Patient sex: M
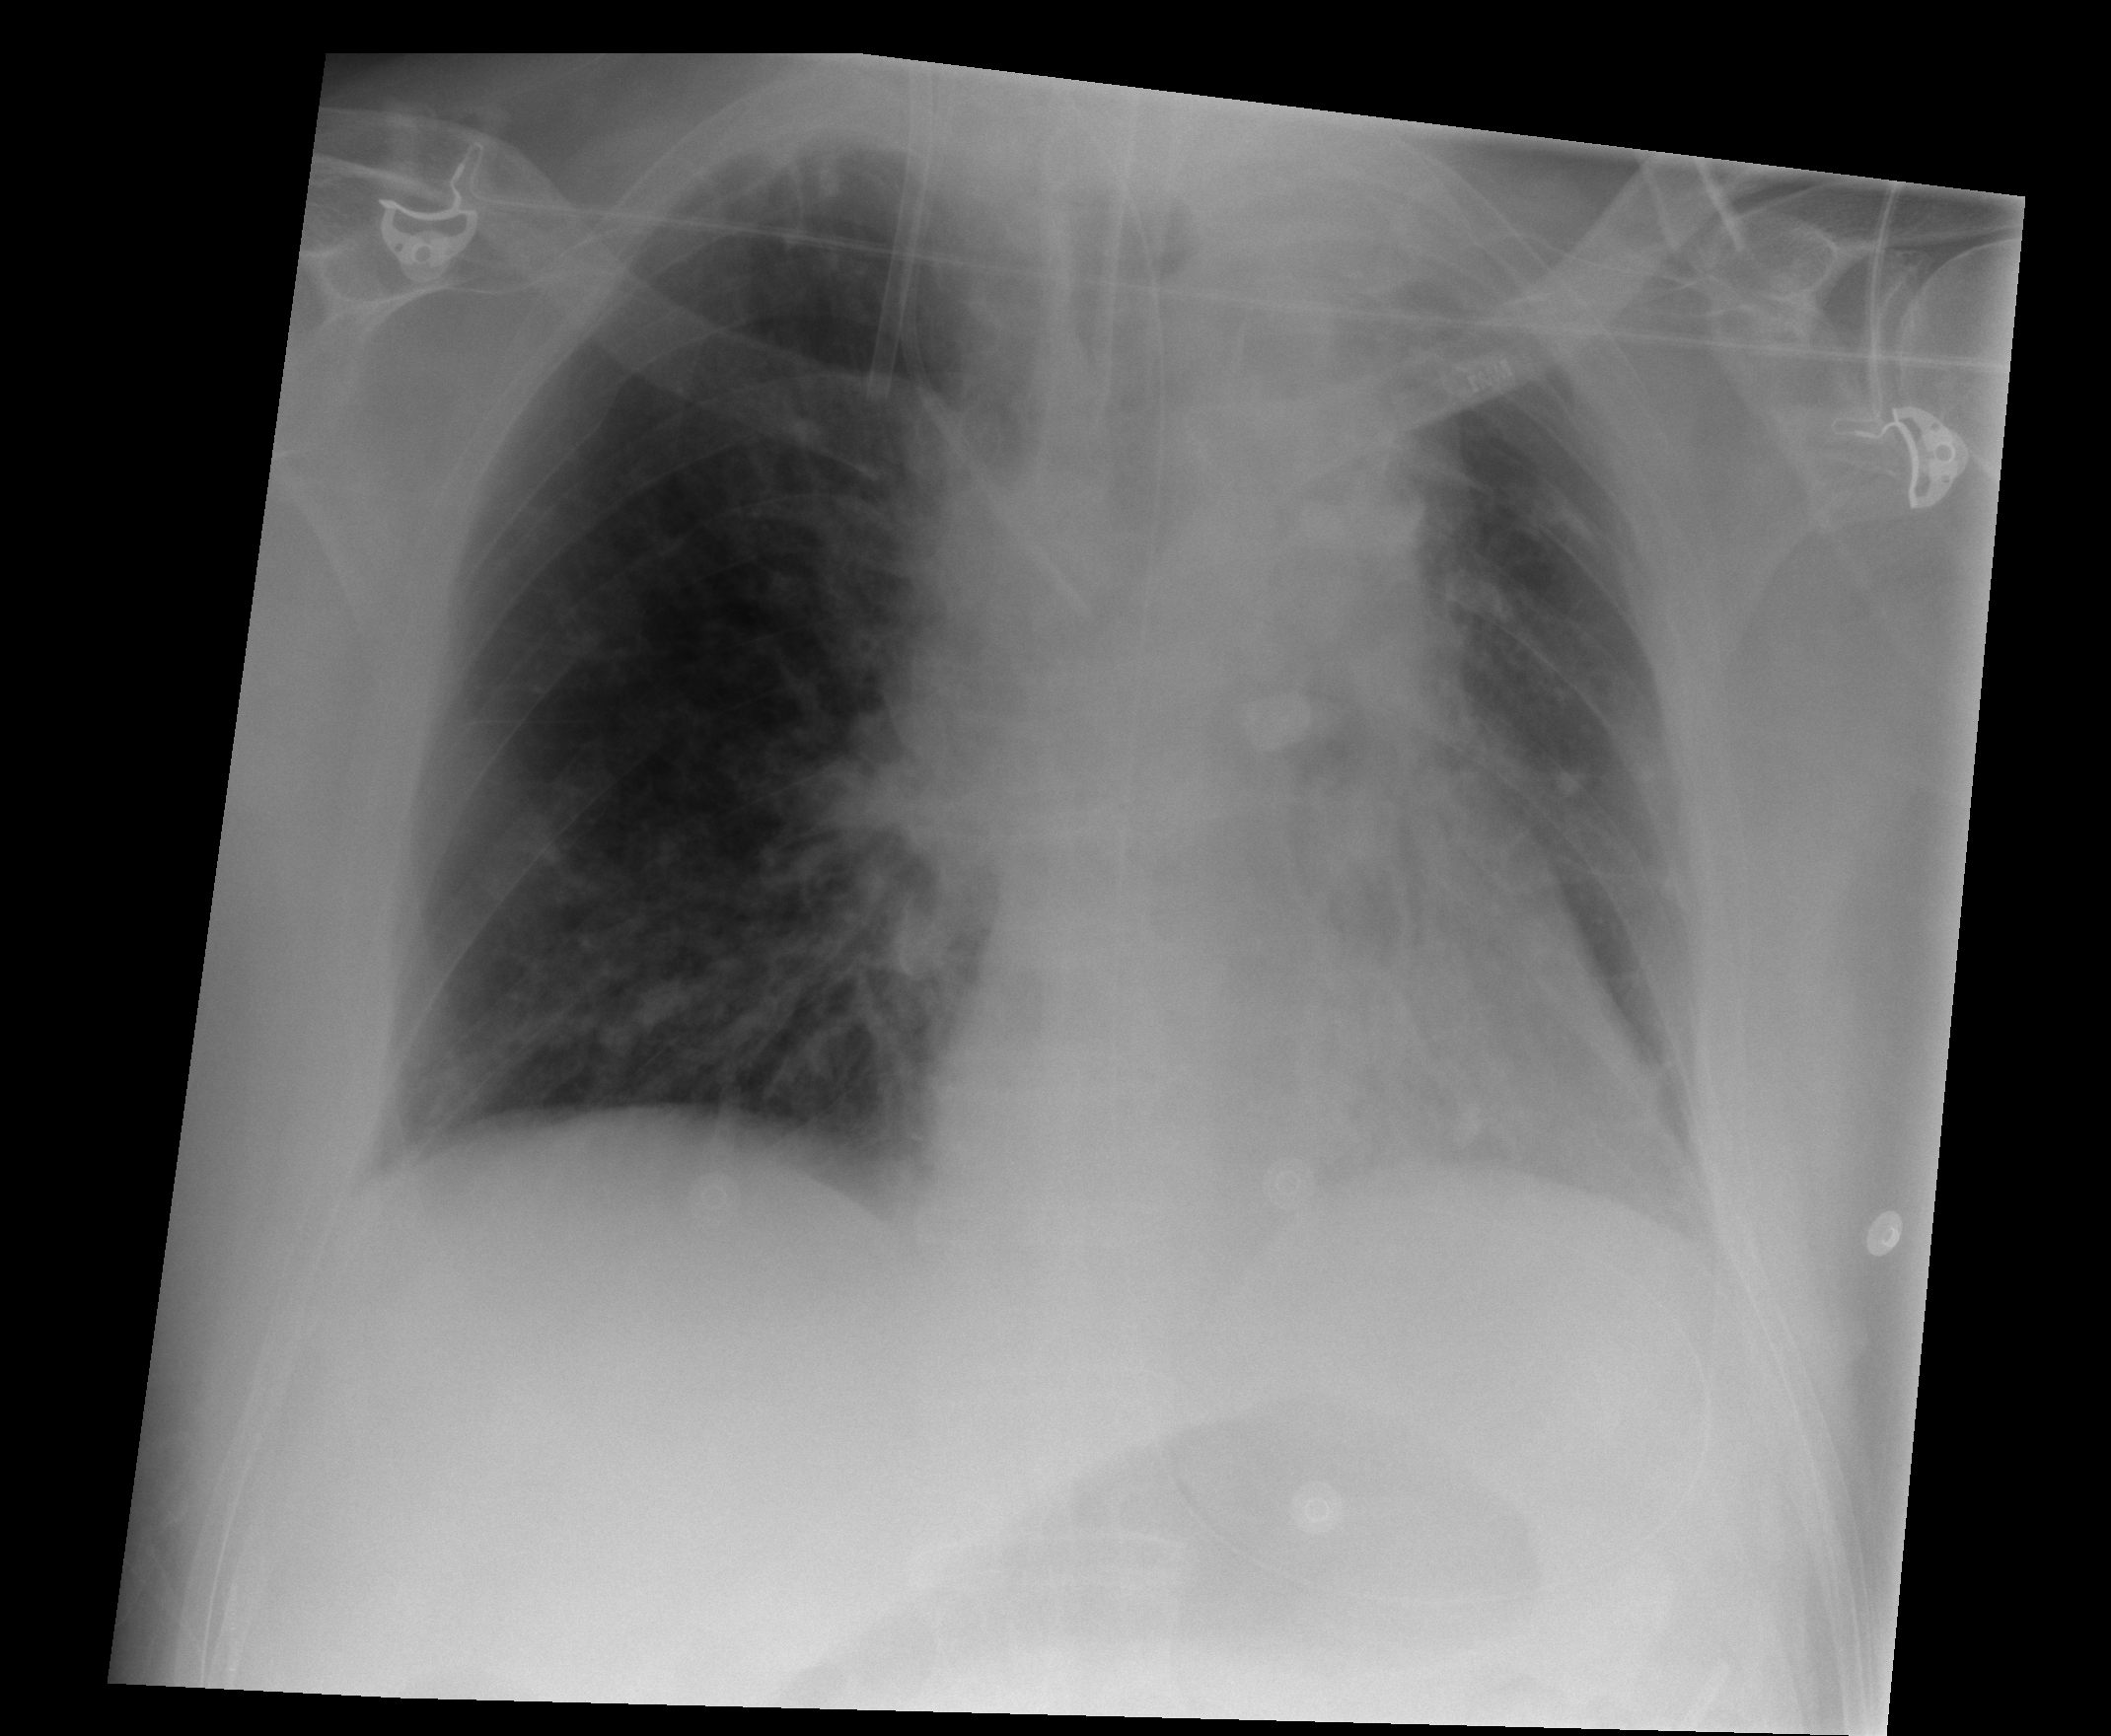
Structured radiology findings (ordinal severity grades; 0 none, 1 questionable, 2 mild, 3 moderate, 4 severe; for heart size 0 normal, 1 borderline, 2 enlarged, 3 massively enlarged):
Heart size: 1
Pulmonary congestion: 1
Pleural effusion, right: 0
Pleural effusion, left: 2
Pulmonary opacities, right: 0
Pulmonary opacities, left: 1
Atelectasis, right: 1
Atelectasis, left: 1